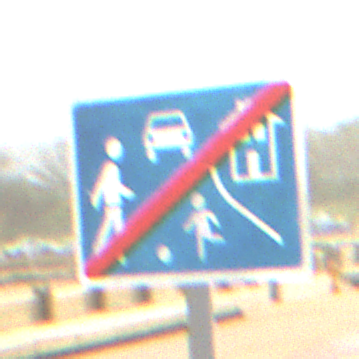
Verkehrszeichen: EndeVerkehrsberuhigterBereich
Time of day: MorningAfternoon
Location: Outdoor (Suburban)
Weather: PartlyCloudy
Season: NotSpecified
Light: Natural